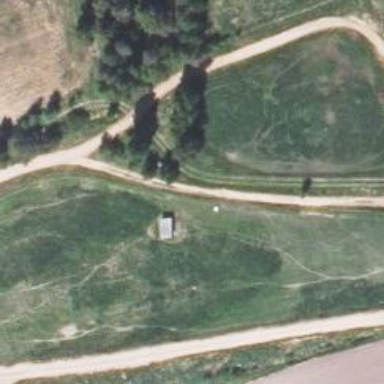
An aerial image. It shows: Bridleway.